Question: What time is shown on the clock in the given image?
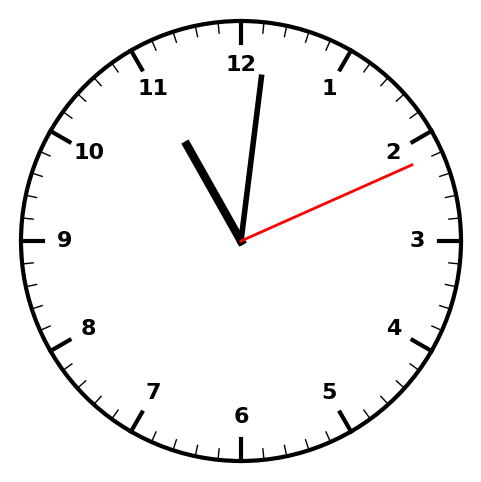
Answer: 11:01:11